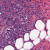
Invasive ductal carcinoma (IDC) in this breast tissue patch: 0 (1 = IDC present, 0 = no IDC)